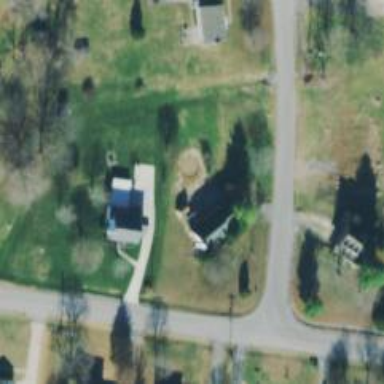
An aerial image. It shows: Driveway leading to service road.